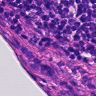
Metastatic tissue present: yes